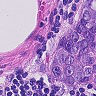
Metastatic tissue present: no